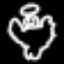
Label: angel